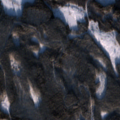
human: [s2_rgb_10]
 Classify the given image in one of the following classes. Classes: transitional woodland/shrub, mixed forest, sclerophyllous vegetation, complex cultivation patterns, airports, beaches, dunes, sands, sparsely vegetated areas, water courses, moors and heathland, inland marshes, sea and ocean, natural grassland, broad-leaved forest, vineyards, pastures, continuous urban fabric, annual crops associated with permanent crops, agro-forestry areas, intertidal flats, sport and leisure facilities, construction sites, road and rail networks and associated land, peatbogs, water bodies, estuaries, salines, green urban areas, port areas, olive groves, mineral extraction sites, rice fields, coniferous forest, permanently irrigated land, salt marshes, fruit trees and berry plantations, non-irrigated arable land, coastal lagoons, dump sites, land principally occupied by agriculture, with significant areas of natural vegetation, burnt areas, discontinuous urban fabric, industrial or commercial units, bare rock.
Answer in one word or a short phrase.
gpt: coniferous forest, mixed forest